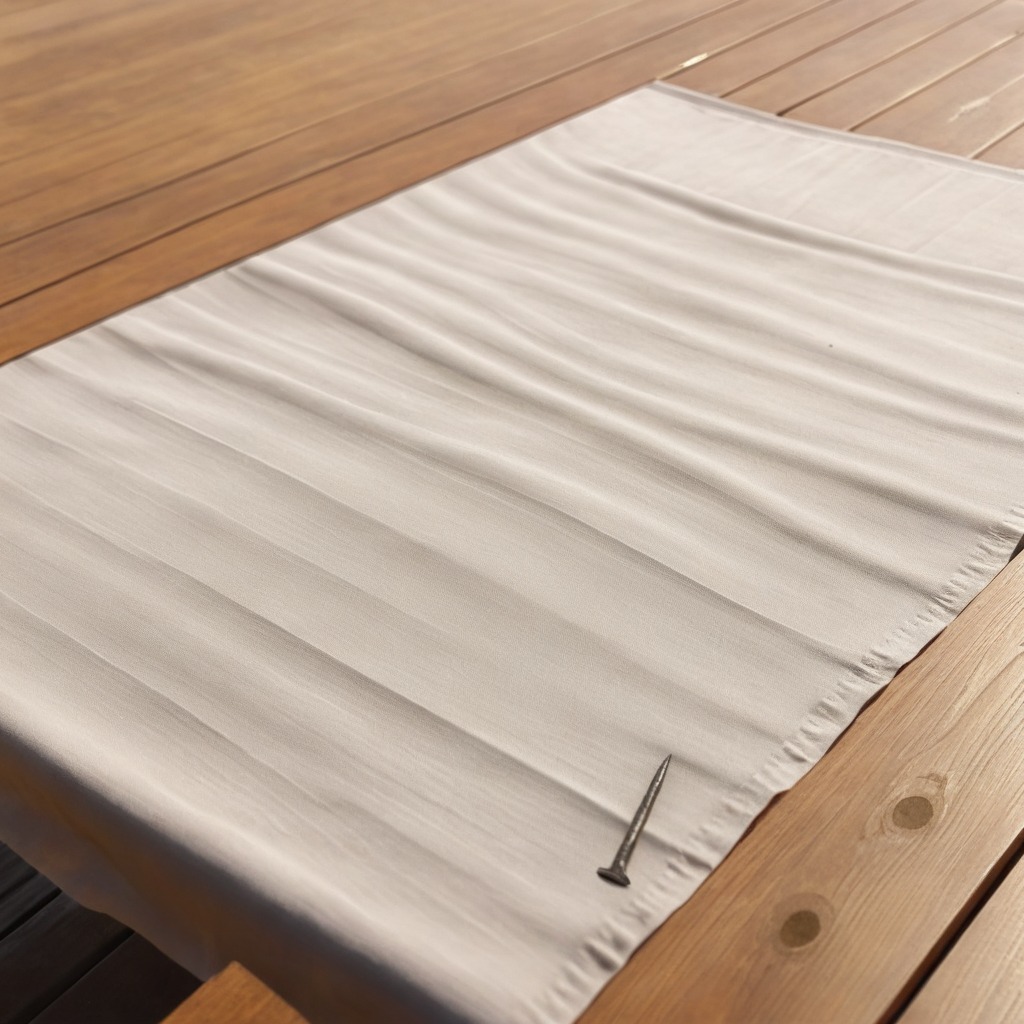
An iron nail lying on a wooden table in an outdoor workshop during daytime bright natural light soft shadows worn but beneath the cloth.